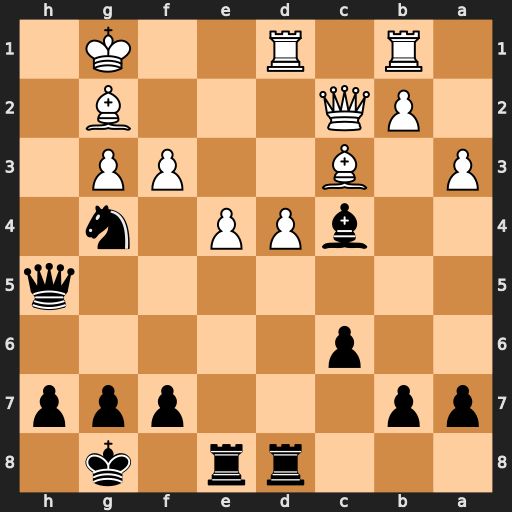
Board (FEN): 3rr1k1/pp3ppp/2p5/7q/2bPP1n1/P1B2PP1/1PQ3B1/1R1R2K1
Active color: b
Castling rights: -
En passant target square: -
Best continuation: Qh2#